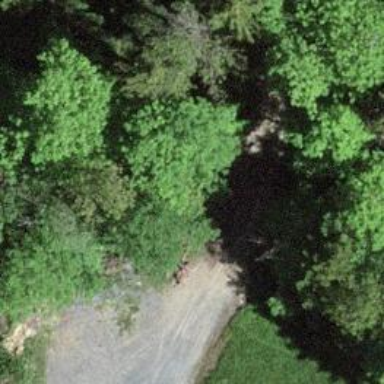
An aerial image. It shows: Culvert tunnel.